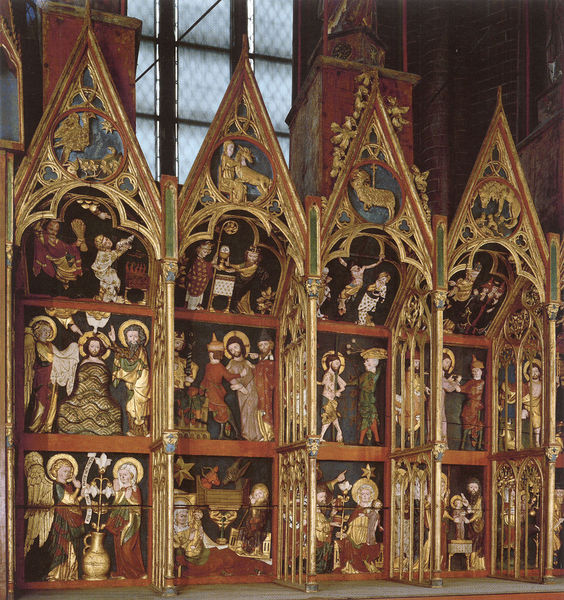
Titel: Hochaltar der ehemaligen Benediktiner-Abteikirche
Standort: Grömitz, Kloster Cismar, Benediktiner Abteikirche (EU - D - Schleswig-Holstein)
Schlagwörter: blau, flügel, vogel, grün, menschen, braun, holz, tisch, tür, rot, tiere, wand, bibel, geschichte, bild, kirche, gold, kind, esel, kreis, engel, krug, farbe, rind, figuren, bischof, spitz, detail, lamm, kreuz, stern, lilie, altar, wandschmuck, tore, grafik, leben, glasfenster, christus, jesus, heilige, taufe, maria, stier, szenen, schrein, altarbild, wimperg, god, heilsgeschichte, tafel, shrine, quadrichon